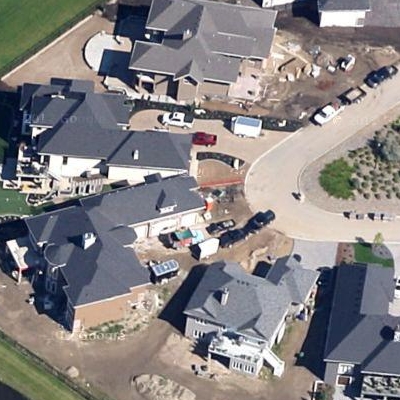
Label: fResident